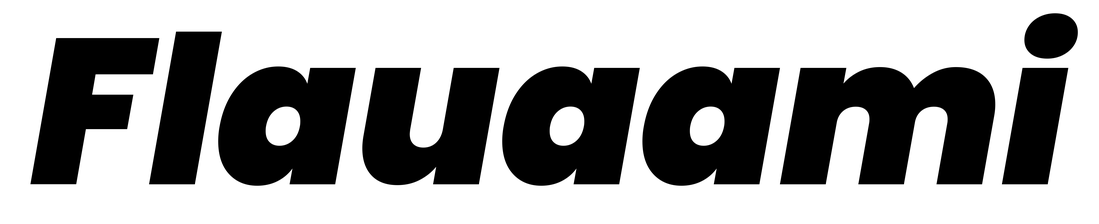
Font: Poppins-BlackItalic